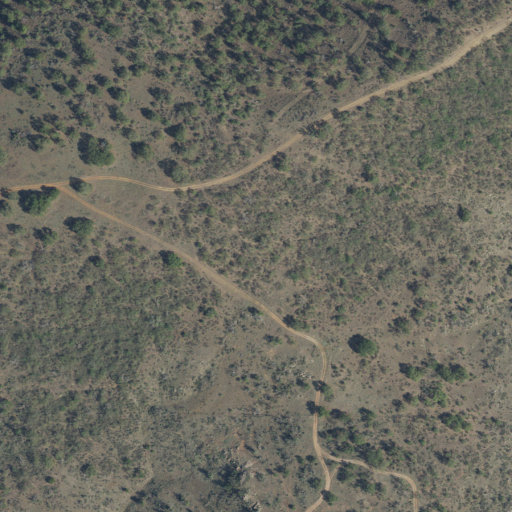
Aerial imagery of mountain in Texas named Hairy Knob containing shrub, deciduous forest, and evergreen forest